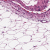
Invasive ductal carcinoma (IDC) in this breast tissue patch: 0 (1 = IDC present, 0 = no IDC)